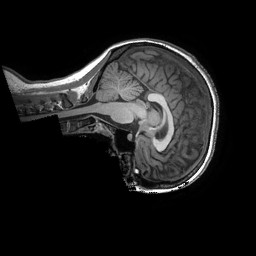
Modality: T1w
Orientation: sagittal
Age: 23
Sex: female
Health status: healthy
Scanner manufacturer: ge